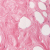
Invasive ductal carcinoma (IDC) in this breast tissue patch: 0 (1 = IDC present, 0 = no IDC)